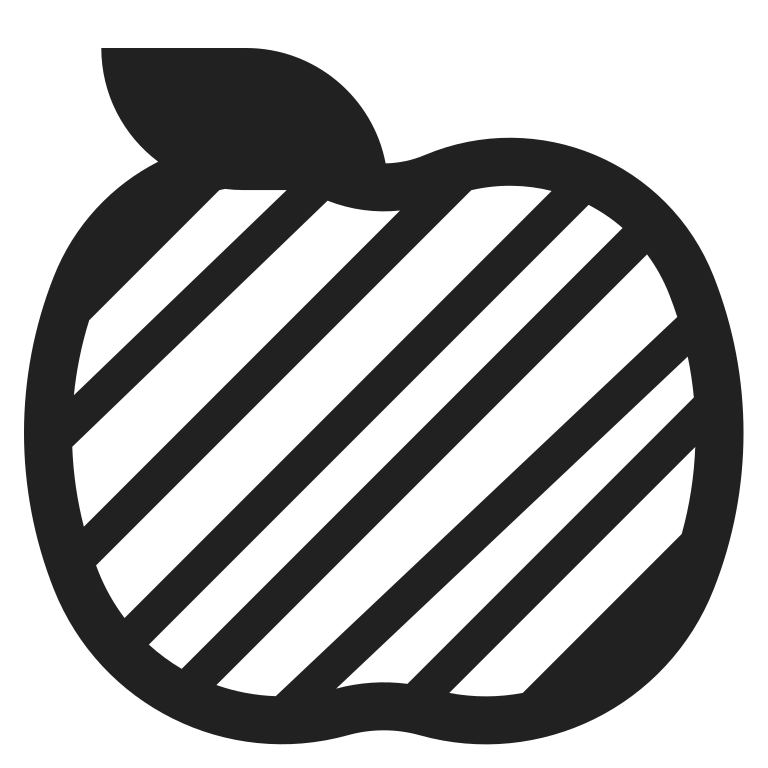
green apple high contrast